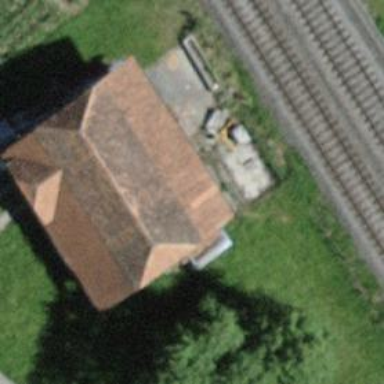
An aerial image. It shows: Rural barn.